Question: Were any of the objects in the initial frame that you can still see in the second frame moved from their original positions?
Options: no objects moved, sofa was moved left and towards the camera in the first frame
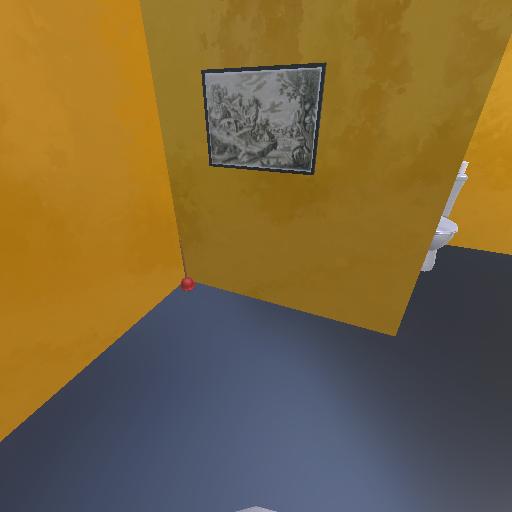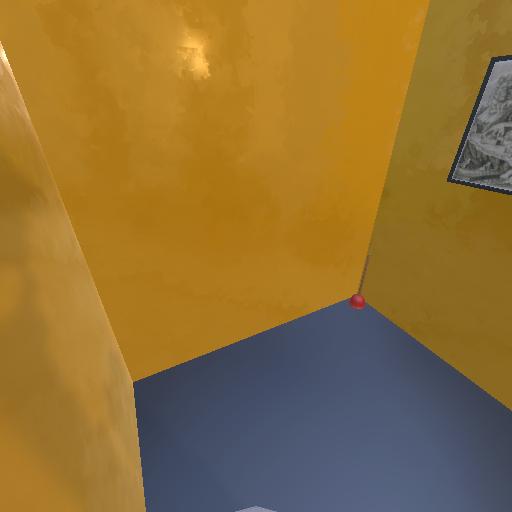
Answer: no objects moved